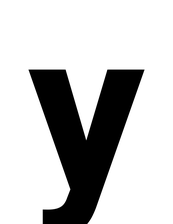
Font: Roboto_ExtraBold